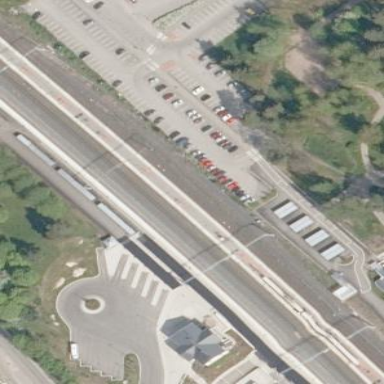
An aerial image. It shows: Paved platform for public transport at railway station.